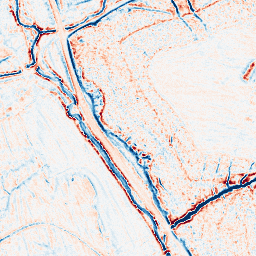
Category: edge_preserving
Decomposition family: bilateral
Decomposition parameters: d: 9
sigma_color: 50
sigma_space: 50
Upsampling method: quintic
Upsampling parameters: scale: 8
Upsampling scale: 8